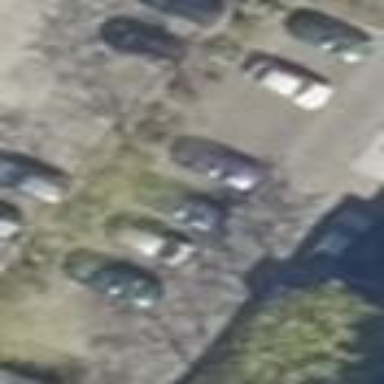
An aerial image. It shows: Street-side parking area.